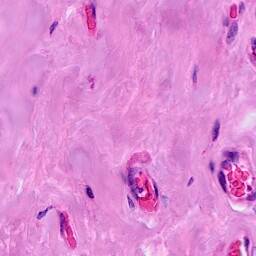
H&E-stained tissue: Breast